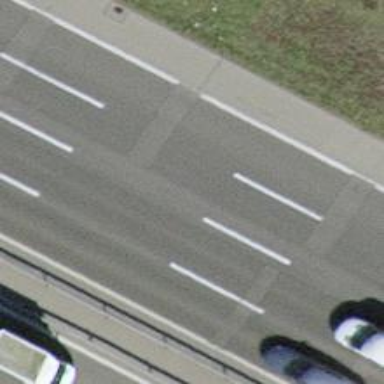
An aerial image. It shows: Asphalt motorway.